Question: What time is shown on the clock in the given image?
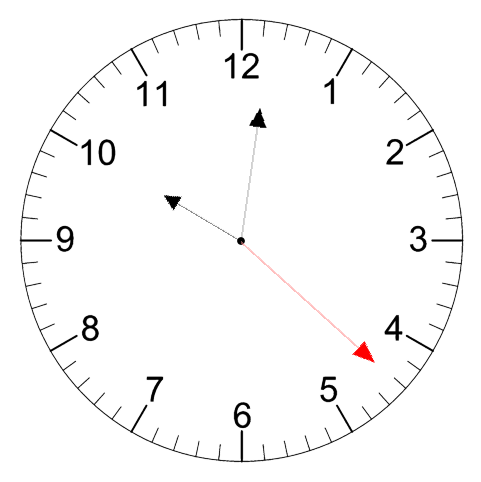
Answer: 10:01:22